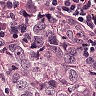
Metastatic tissue present: yes